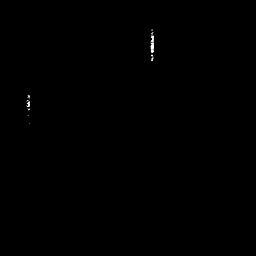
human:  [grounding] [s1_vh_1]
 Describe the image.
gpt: In the satellite image, there is  <ref>1 small ship </ref> <box>[[8, 33, 13, 45, 0]]</box> located at left,  <ref>1 small ship </ref> <box>[[57, 11, 61, 24, 0]]</box> located at top.